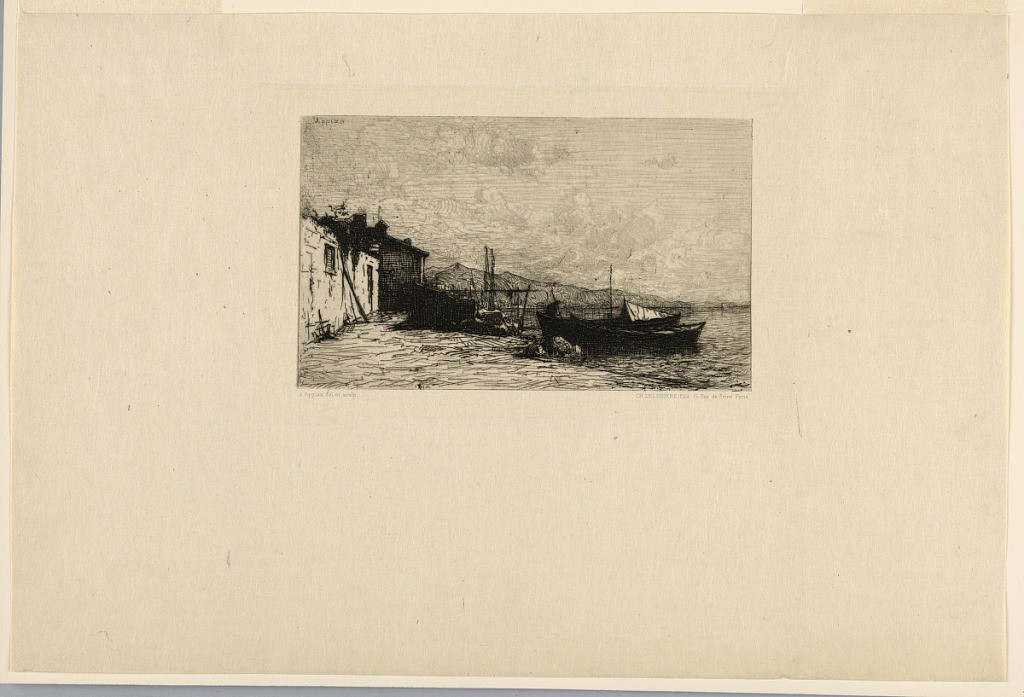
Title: Cabane De Pecheurs (Cotes de l'Italie)
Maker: Adolphe Appian, French, 1818 - 1898
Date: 1876
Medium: Etching in dark brown ink on cream-colored Japan paper
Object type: Print
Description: Horizontal rectangle. Small houses, left, border a quay at which fishing boats are moored. Distant hills in center background. Published in L'Illustration Nouvelle 1876.